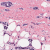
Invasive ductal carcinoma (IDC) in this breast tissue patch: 1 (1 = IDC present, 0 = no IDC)